You are looking at a signal-to-image encoding: consecutive vibration samples arranged as the rows of a grayscale square. What is the most likely bearing condition (normal, inner_race, outer_race, ball)?
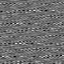
Answer: outer_race